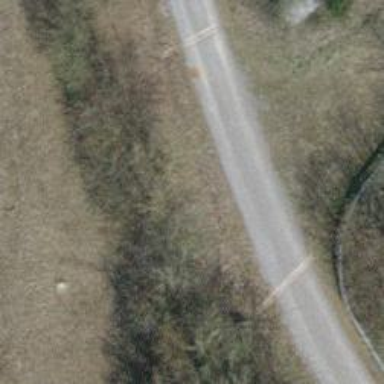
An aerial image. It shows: Track with fine gravel surface.